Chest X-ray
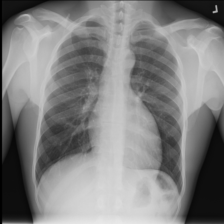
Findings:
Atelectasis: negative
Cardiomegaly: negative
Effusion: negative
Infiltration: positive
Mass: negative
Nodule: negative
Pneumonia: negative
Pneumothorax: negative
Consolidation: negative
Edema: negative
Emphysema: negative
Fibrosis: negative
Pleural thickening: negative
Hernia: negative